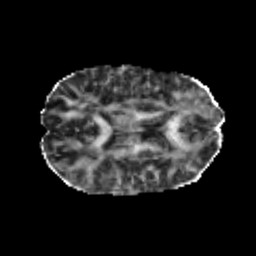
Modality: FA
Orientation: axial
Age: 24
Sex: female
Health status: healthy
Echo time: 0.074 s